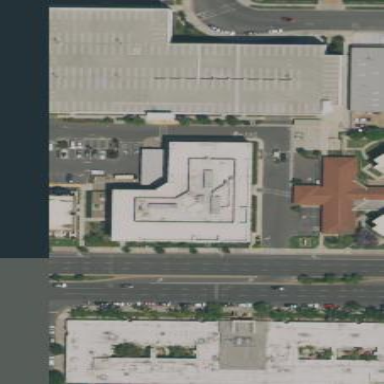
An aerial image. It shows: Building.